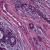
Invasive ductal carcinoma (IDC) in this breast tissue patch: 1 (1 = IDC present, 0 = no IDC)